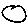
Label: circle